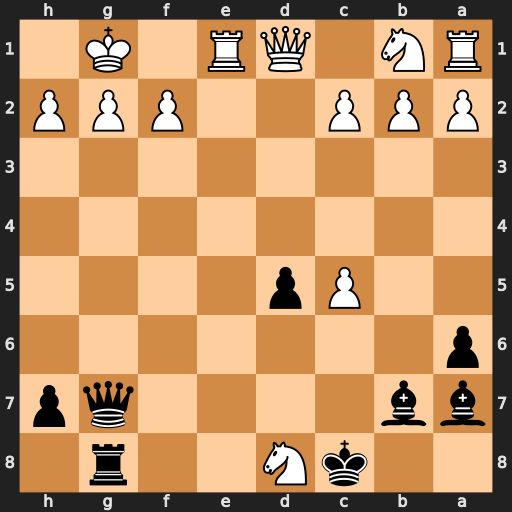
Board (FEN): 2kN2r1/bb4qp/p7/2Pp4/8/8/PPP2PPP/RN1QR1K1
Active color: b
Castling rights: -
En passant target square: -
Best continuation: Qxg2#